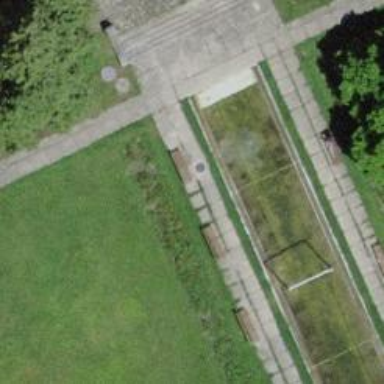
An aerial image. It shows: Bench for seating.